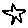
Label: star